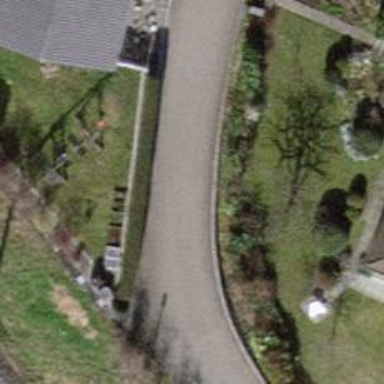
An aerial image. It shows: Smooth asphalt road in residential area.